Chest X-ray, PA view. Patient: 36 years old, sex M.
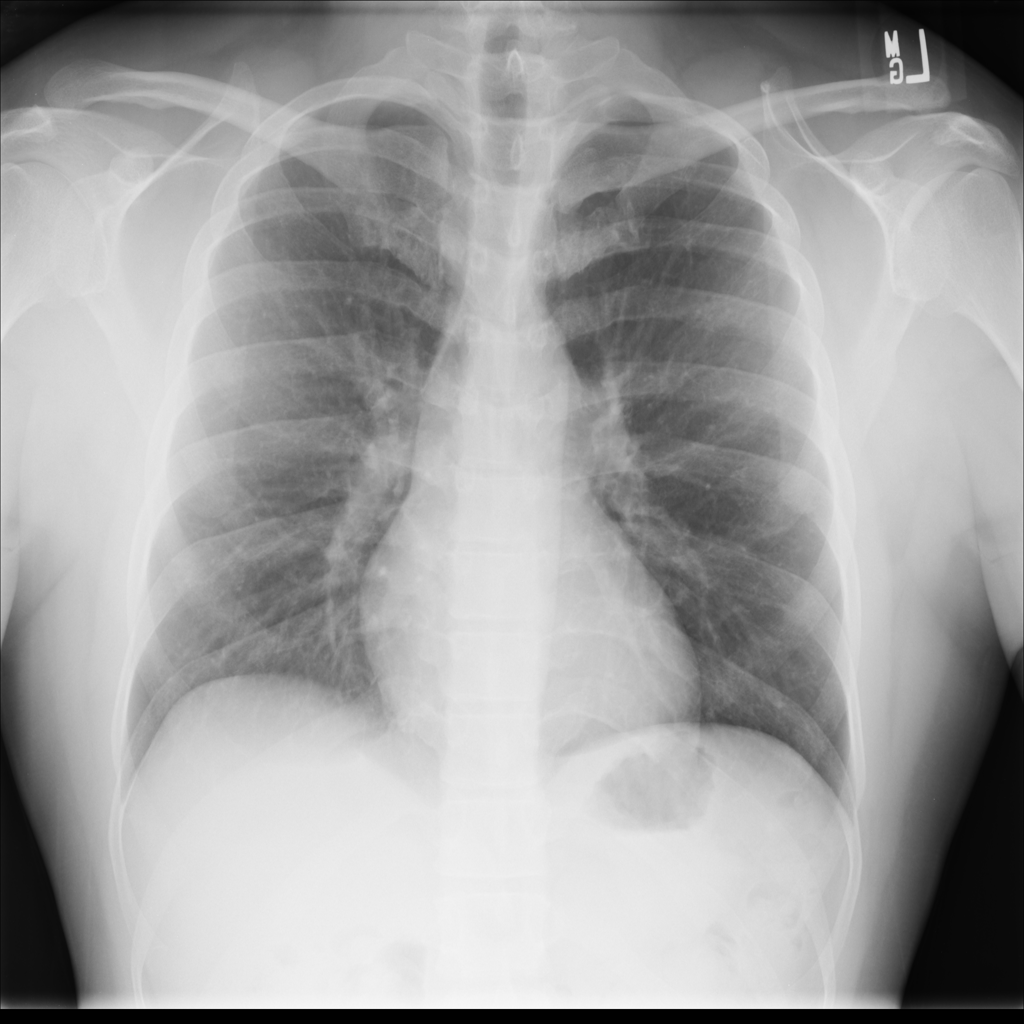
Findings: No Finding